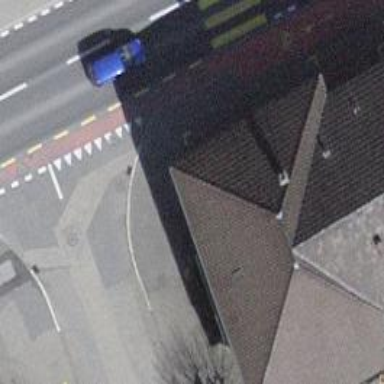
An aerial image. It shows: Sidewalk.